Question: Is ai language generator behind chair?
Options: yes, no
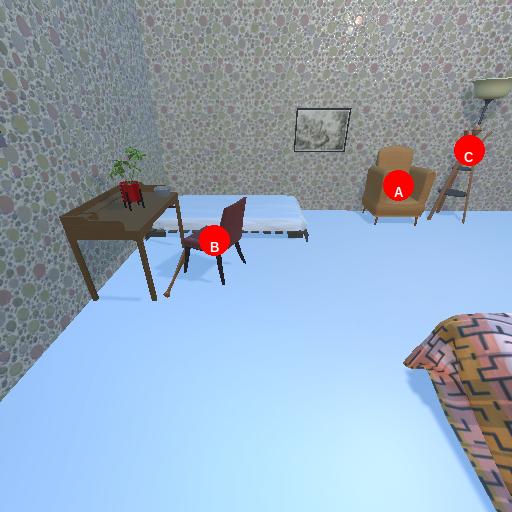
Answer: yes